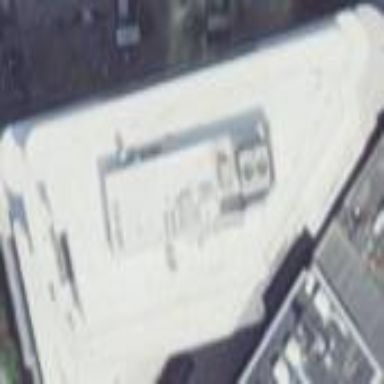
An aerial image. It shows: Part of building is shown in the image.